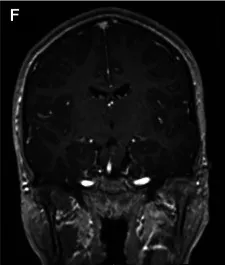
(E, F) show 6-month postoperative contrast enhanced T1-weighted axial and coronal images, respectively, after the first operation via retrosigmoid approach demonstrating gross total resection.
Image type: radiology (mri)